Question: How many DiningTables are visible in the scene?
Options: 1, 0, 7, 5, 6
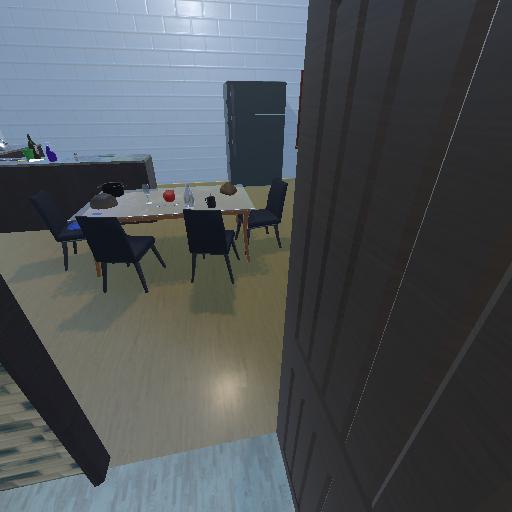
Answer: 1